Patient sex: F
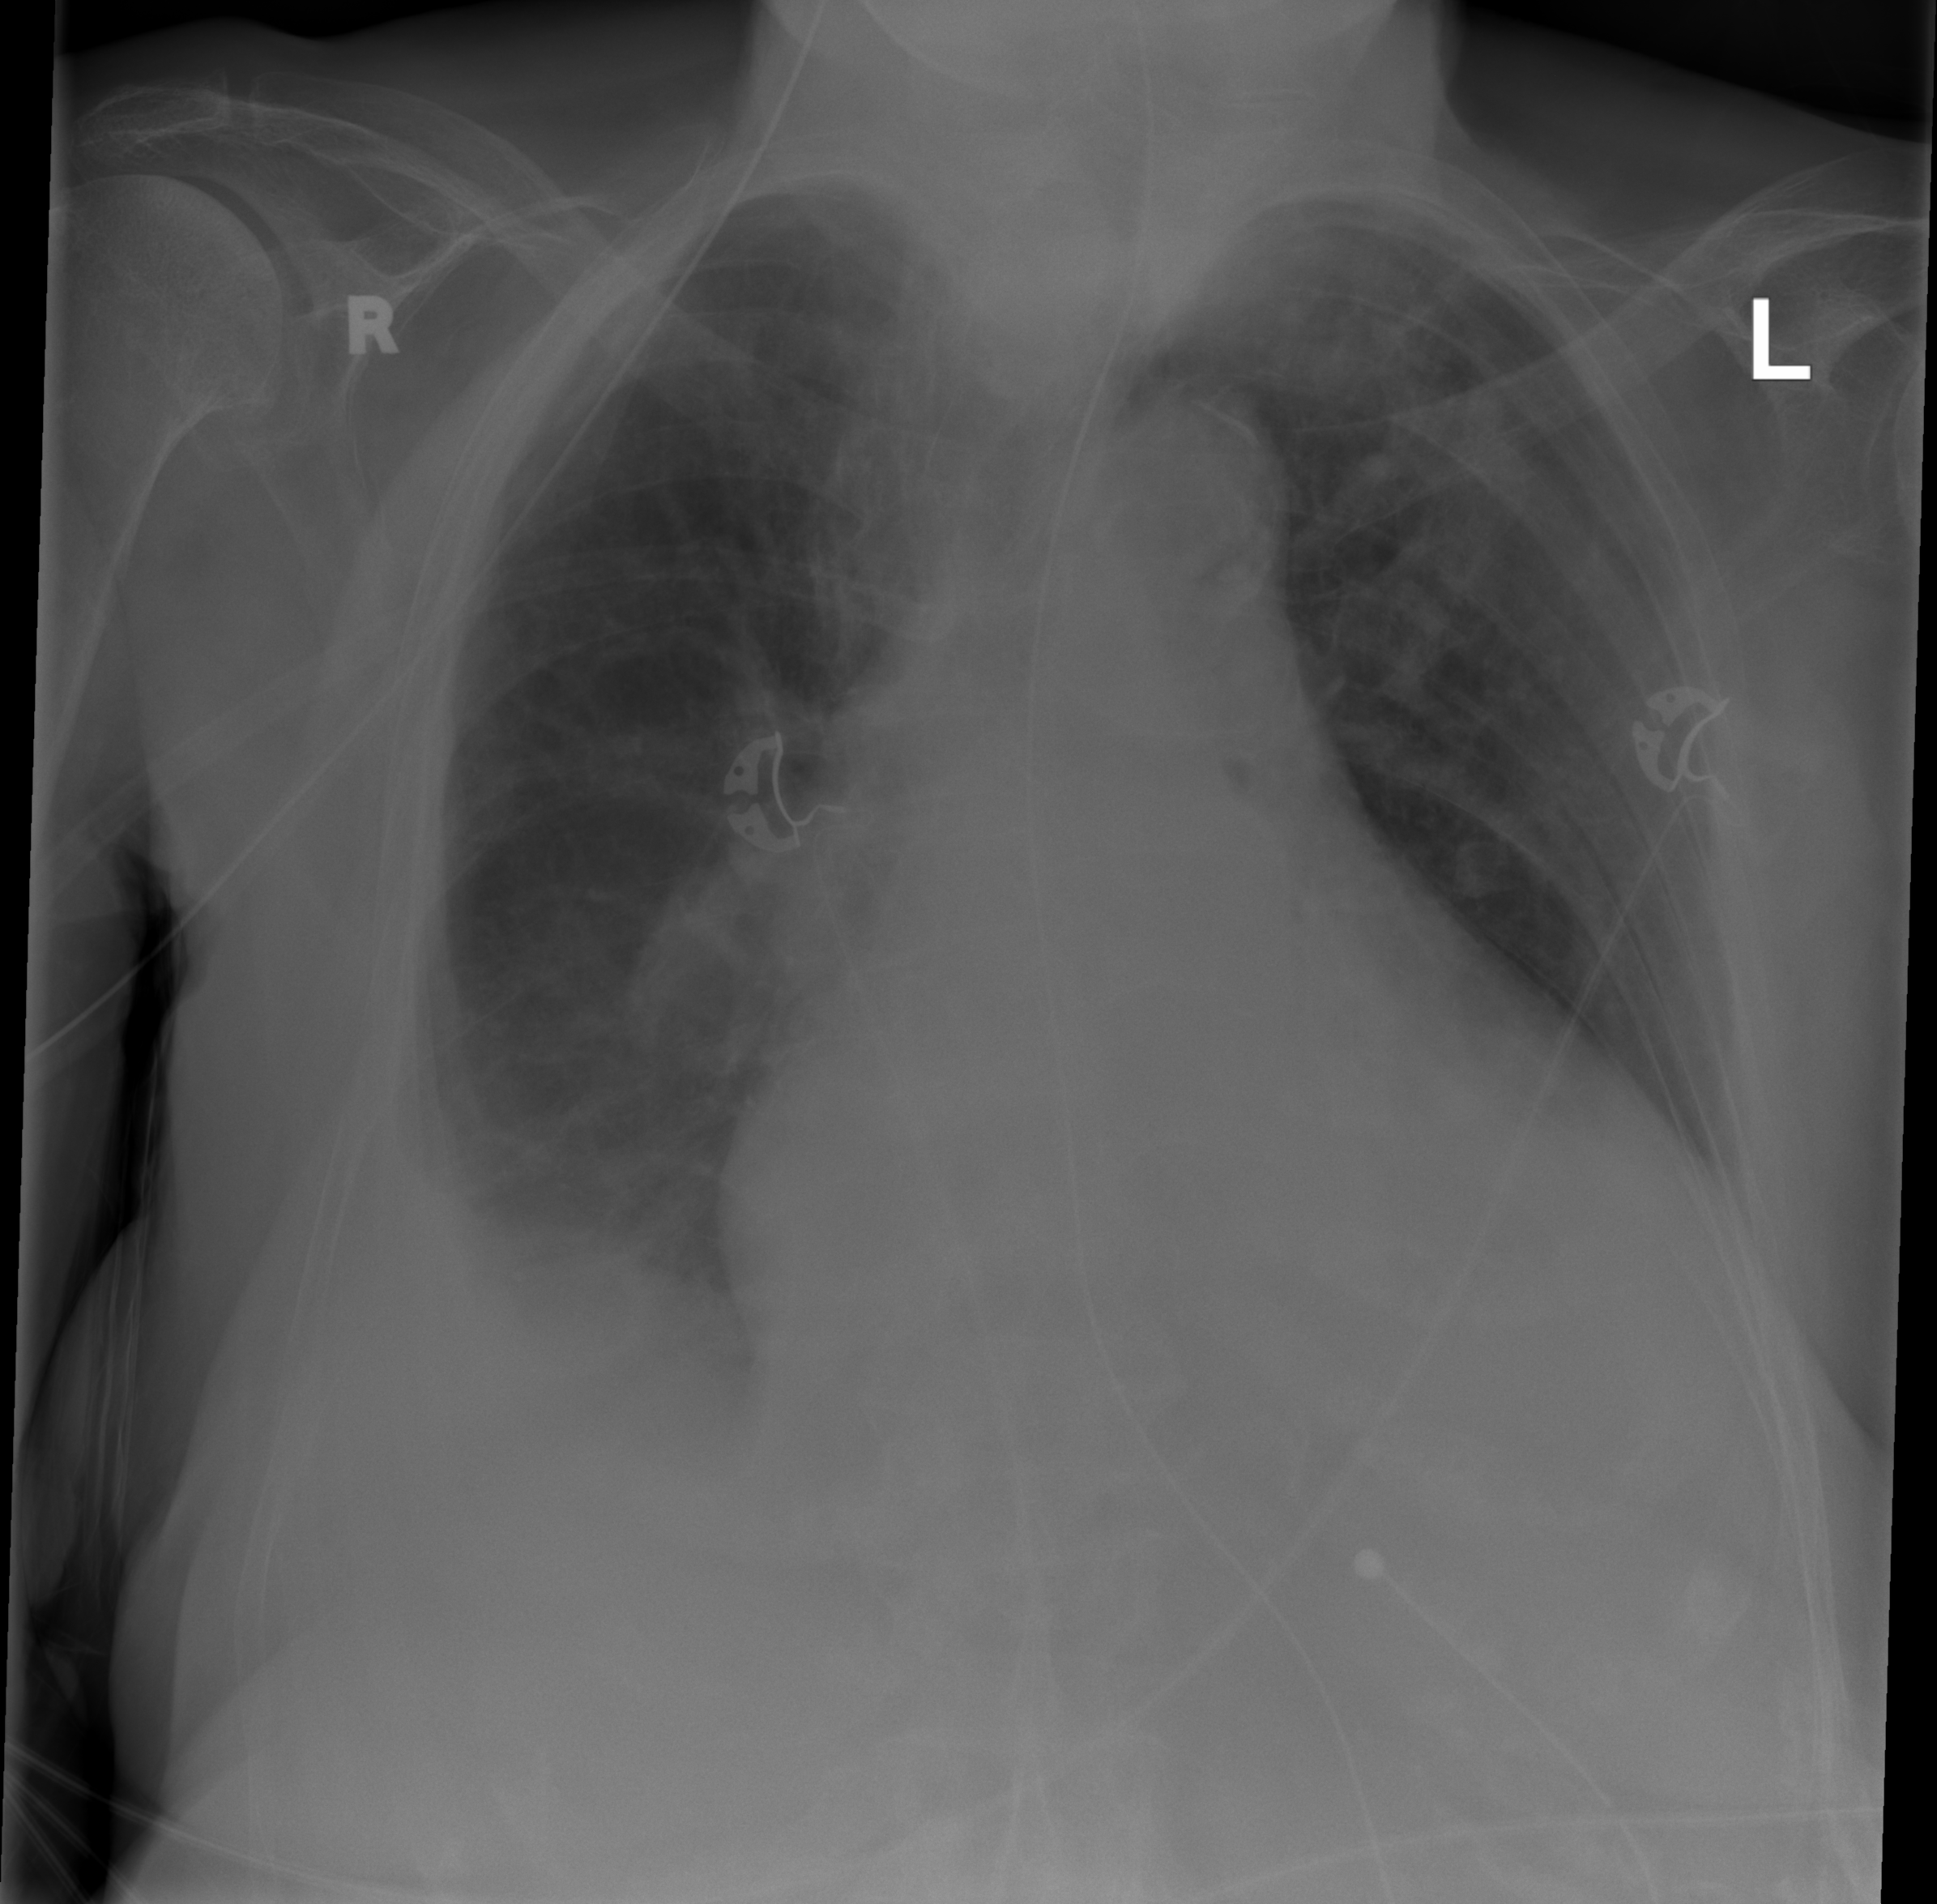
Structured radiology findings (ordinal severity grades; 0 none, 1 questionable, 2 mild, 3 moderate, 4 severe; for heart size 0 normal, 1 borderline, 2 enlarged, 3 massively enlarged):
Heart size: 3
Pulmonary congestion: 0
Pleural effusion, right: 2
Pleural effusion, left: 1
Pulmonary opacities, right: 1
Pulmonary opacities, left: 1
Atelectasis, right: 2
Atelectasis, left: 0